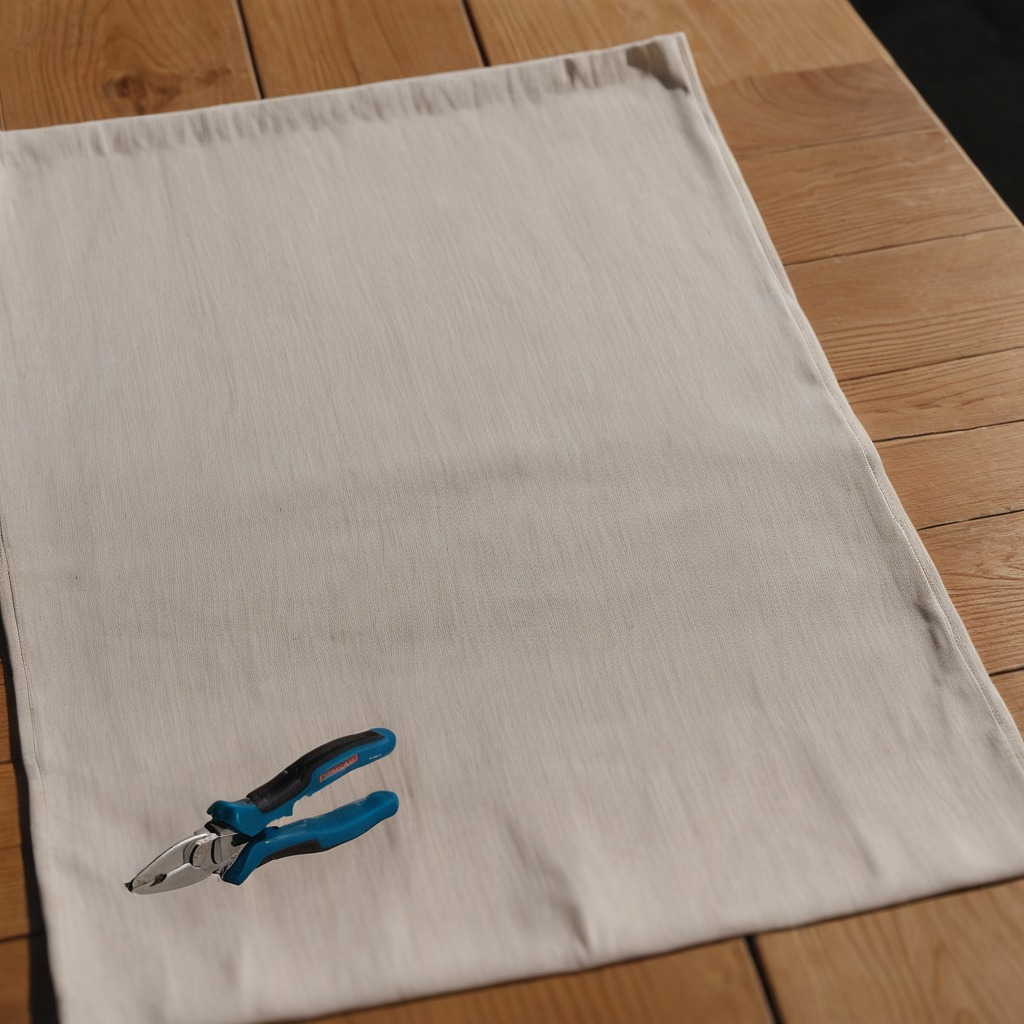
A plier lying on a wooden table in an outdoor workshop during daytime bright natural light soft shadows worn but beneath the cloth.